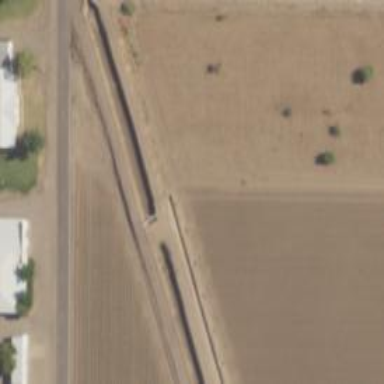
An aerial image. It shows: Irrigation canal designed for service purposes.